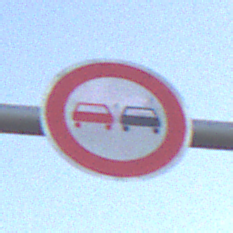
Verkehrszeichen: Ueberholverbot
Umgebung: Outdoor, RoadRail
Tageszeit: SunriseSunset
Wetter: Clear
Licht: Natural
Jahreszeit: NotSpecified
Kontrast: HighContrast